Field crop: maize
Growth stage: 1
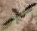
Species: atriplex